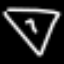
Label: diamond